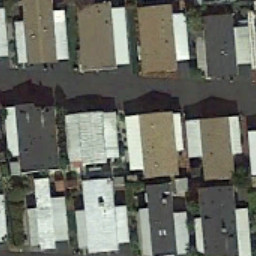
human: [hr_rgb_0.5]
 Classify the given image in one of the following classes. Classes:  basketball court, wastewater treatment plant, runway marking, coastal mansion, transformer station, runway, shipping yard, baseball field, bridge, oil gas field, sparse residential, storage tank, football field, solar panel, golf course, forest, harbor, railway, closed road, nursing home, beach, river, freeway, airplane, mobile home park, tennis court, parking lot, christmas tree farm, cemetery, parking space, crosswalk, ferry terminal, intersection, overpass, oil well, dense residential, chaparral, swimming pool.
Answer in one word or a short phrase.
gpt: mobile home park